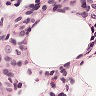
Metastatic tissue present: no